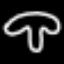
Label: mushroom